Interaction volume radius: 5 \u00c5
Interaction volume height: 15 \u00c5
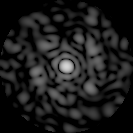
Disorder parameter: 0.8527